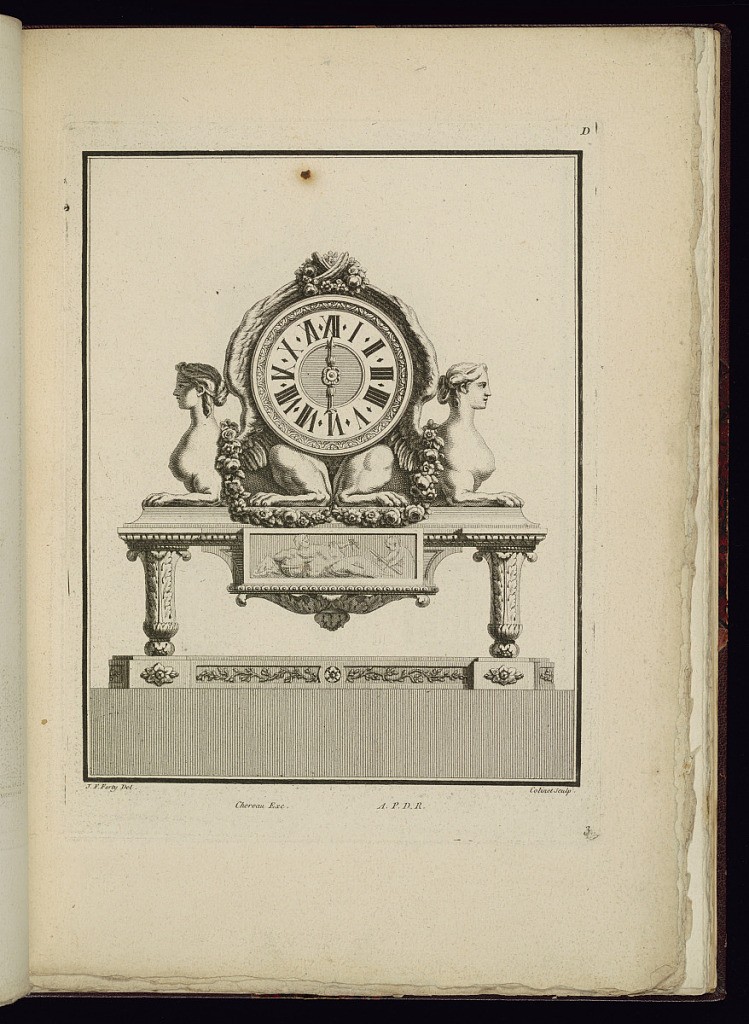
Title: Mantel Clock Design
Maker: Jean François Forty, active 1775 – 1790
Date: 1775–94
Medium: Etching and engraving on paper
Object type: Print
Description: Design for a mantel clock supported on a platform with two scrolling acanthus leaf legs. The round clockface with its roman numerals is framed by sphynx on either side, and a festoon of flowers. Below a rectangular frieze with a male figure leaning on a globe and a putto at his feet. The plate is signed and numbered.